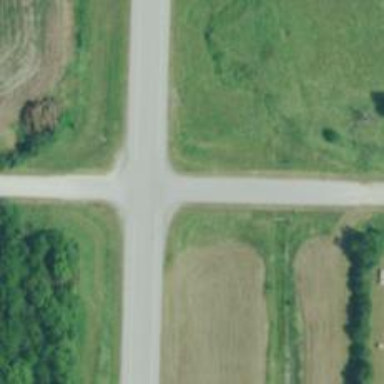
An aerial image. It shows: Stop road.